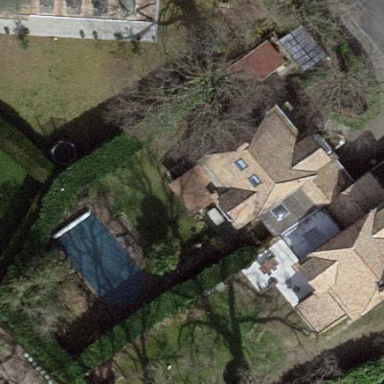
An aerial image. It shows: Garden surrounded by fence.